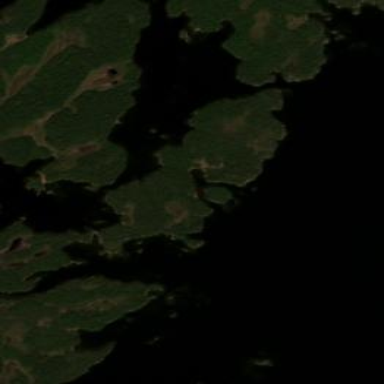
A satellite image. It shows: Image showing island.